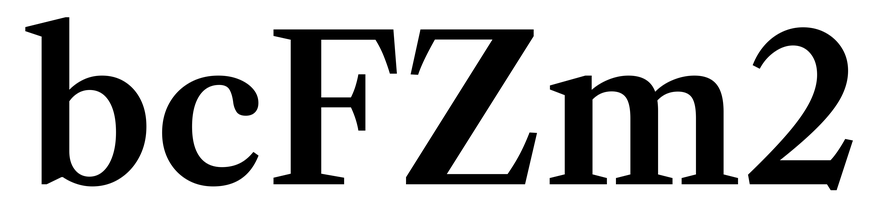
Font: LibreCaslonText_SemiBold